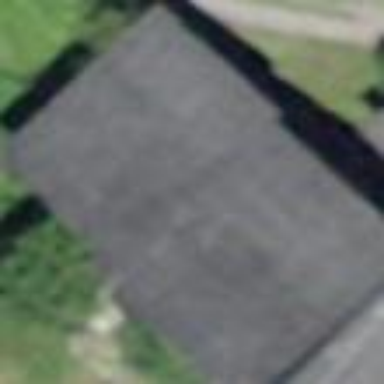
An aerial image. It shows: Simple house.